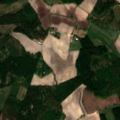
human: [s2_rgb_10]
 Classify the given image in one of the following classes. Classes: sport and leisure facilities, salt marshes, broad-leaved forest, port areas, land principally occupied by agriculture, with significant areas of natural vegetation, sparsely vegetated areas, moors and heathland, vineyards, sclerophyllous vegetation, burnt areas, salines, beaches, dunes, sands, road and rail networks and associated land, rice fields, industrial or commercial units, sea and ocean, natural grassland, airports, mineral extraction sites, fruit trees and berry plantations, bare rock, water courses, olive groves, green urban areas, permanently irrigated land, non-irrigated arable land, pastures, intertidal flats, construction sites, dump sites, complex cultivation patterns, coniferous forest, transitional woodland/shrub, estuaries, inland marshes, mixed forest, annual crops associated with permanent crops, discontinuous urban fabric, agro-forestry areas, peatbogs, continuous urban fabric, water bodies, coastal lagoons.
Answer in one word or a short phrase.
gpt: non-irrigated arable land, coniferous forest, mixed forest, transitional woodland/shrub